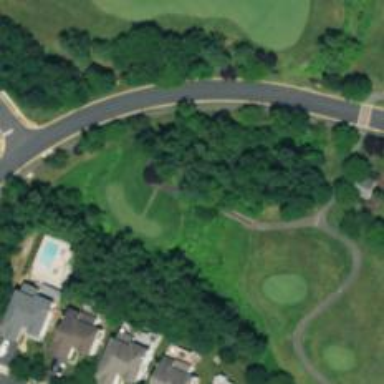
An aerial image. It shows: Service road on bridge designed for golf cartpath.